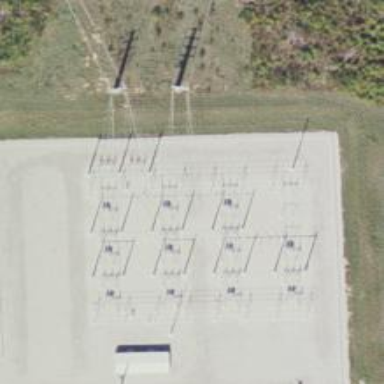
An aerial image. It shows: Switch used for power control.